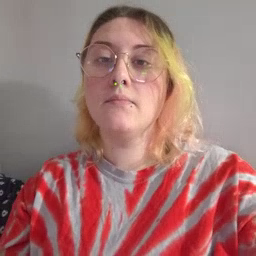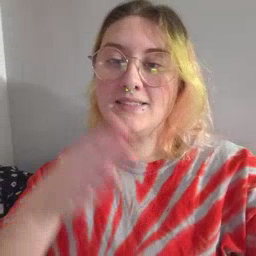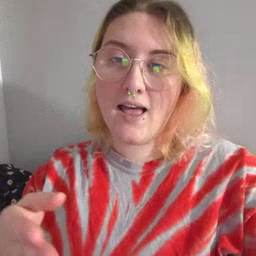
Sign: beside